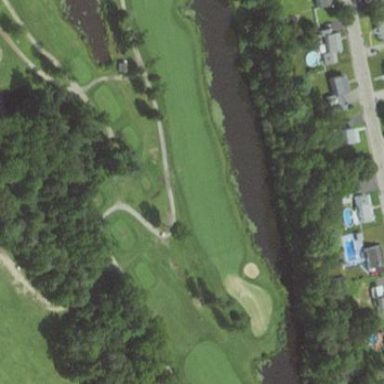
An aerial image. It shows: Water hazard on golf course.